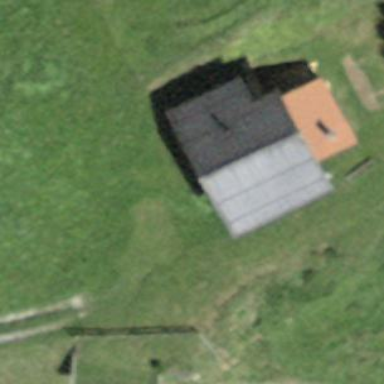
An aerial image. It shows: Farm building.